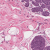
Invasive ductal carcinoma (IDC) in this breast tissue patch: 0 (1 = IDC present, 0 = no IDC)